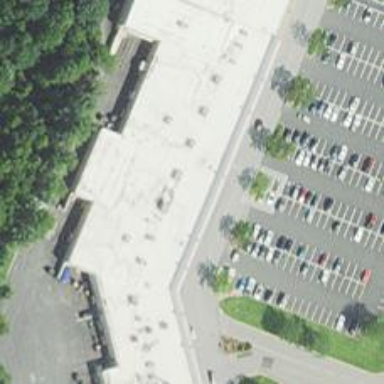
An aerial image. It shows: Fitness center located in leisure land.